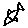
Label: fish